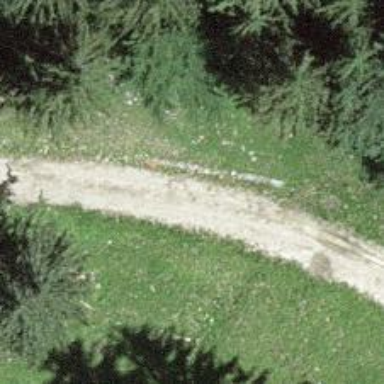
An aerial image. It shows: Unpaved track road with grade3 tracktype.